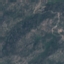
Land use / land cover: HerbaceousVegetation